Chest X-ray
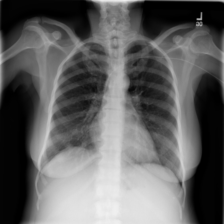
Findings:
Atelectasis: negative
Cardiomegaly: negative
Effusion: negative
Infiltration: negative
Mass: negative
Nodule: negative
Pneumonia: negative
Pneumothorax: negative
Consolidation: negative
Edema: negative
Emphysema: negative
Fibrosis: negative
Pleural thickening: negative
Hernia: negative